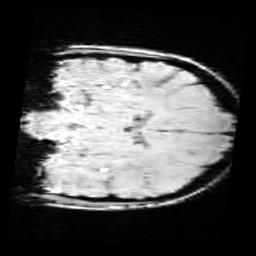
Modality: SWI
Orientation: coronal
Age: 10
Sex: female
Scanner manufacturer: siemens
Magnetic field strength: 3 T
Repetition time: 0.027 s
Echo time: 0.02 s